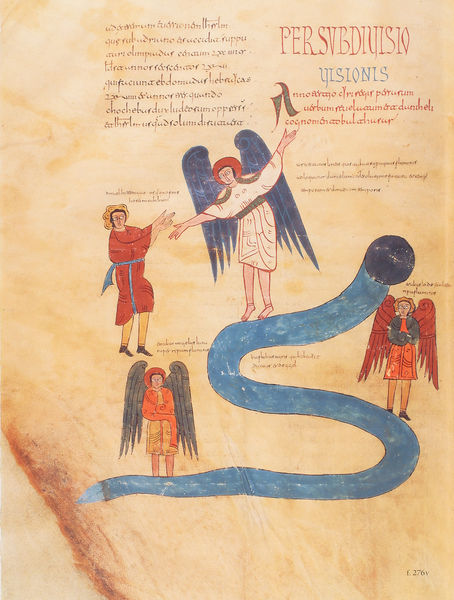
Titel: Beatus-Manuskript
Künstler: Magius
Institution: New York, Pierpont Morgan Library
Schlagwörter: blau, flügel, mann, wasser, weiß, fluss, braun, orange, zeichnung, gürtel, rot, weg, ball, federn, mensch, gold, engel, schrift, buch, seite, illustration, kugel, buchseite, pergament, jünger, handschrift, latein, buchmalerei, manuskript